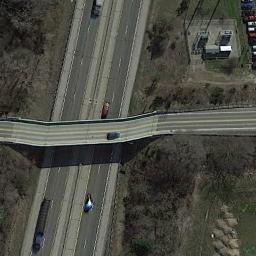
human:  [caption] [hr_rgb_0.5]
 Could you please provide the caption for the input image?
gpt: The cross-line overpass is over the roads on the green space .

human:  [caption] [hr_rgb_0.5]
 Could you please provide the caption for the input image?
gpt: Several cars are on the road under the overpass .

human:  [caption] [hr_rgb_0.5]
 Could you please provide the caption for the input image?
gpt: There are some trees and buildings beside the overpass .

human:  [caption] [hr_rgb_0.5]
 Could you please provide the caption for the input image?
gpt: The overpass is next to the grass and a parking lot .

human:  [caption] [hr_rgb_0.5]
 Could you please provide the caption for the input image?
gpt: The overpass is divided into three roads .